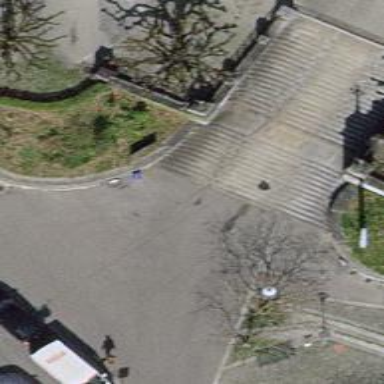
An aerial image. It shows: Steps on sett surface road.